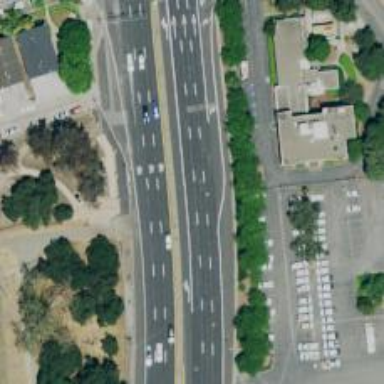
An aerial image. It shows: Expressway with asphalt surface classified as trunk highway.